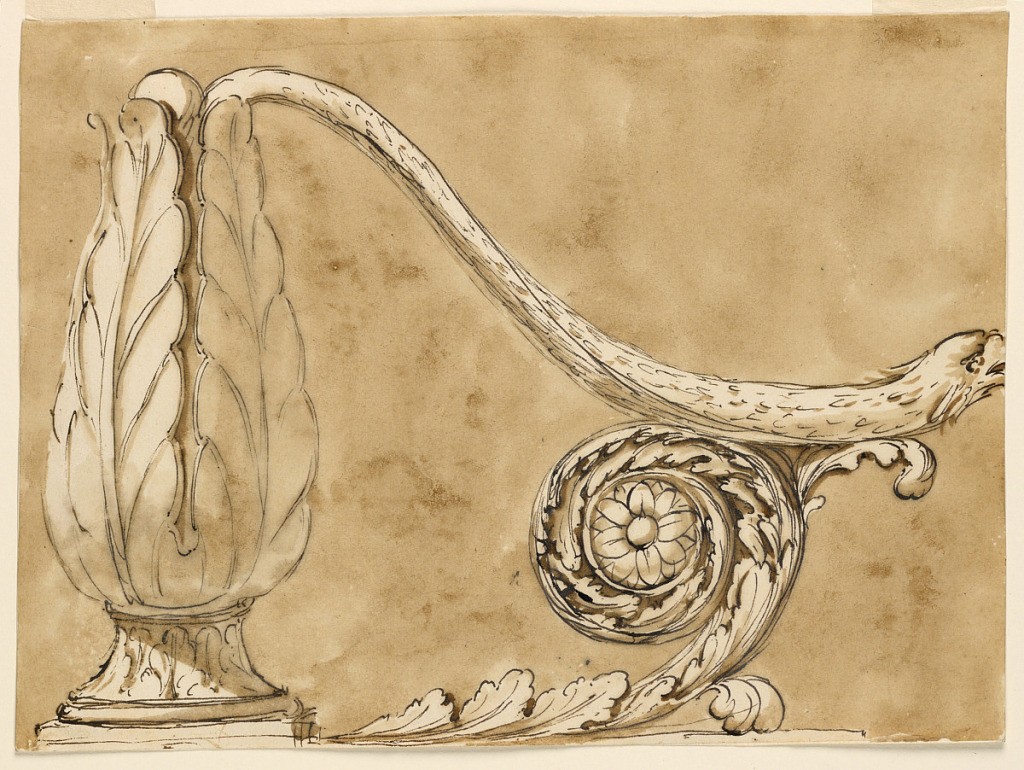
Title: Lower end of staircase railing
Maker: Giuseppe Barberi, Italian, 1746–1809
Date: ca. 1780
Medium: Pen and brown ink, brush and brown wash, graphite on off-white laid paper, lined
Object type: Drawing
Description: A calyx with a molded foot stands at left upon a base, from which springs laterally an acanthus scroll. From the calyx emerges the neck of an eagle reaching the upper edge of the scroll. It ends with a head which is not entirely shown. Colored background.